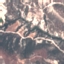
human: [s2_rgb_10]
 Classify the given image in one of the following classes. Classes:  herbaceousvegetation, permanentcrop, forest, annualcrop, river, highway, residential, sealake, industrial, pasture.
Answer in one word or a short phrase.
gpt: HerbaceousVegetation